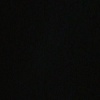
Label: space